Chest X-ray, PA view. Patient: 45 years old, sex F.
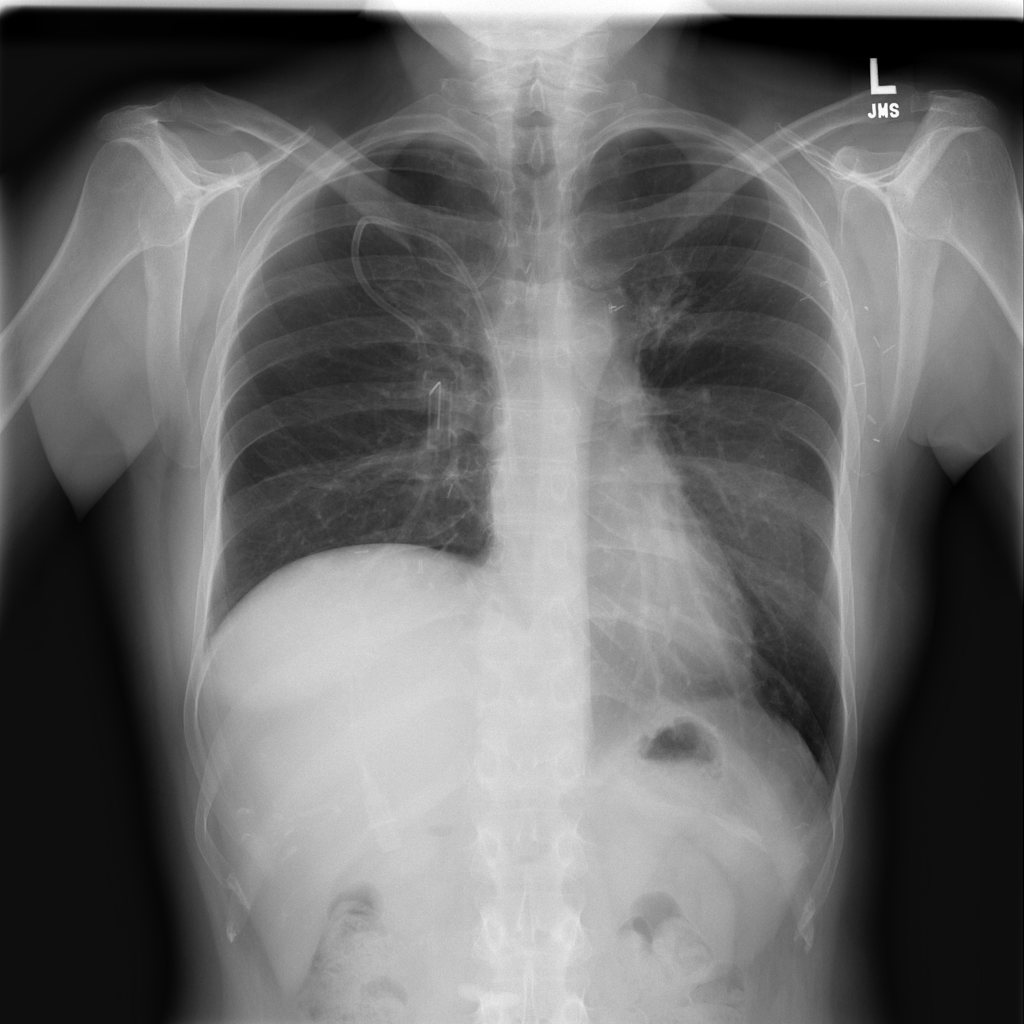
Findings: No Finding